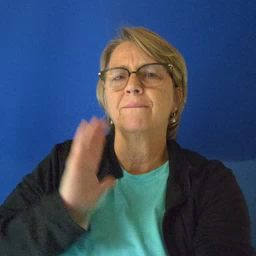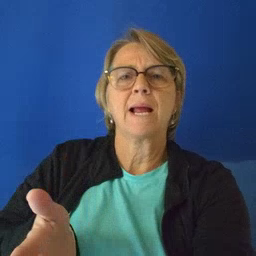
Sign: fine